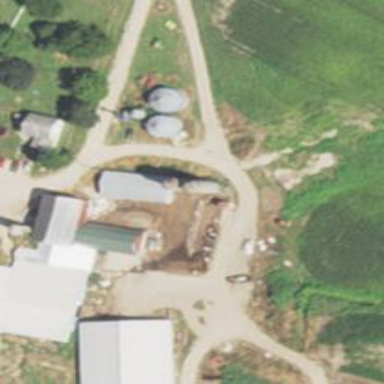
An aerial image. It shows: Silo.